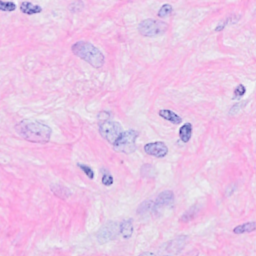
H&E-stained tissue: Breast